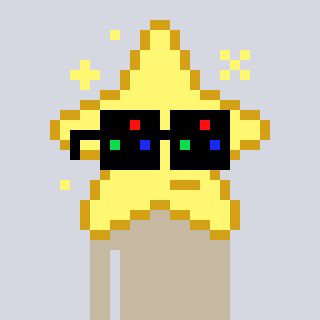
a pixel art character with square black sunglasses, a star-shaped head and a purple-colored body on a cool background